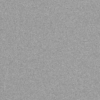
Label: dusty